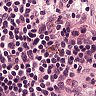
Metastatic tissue present: no